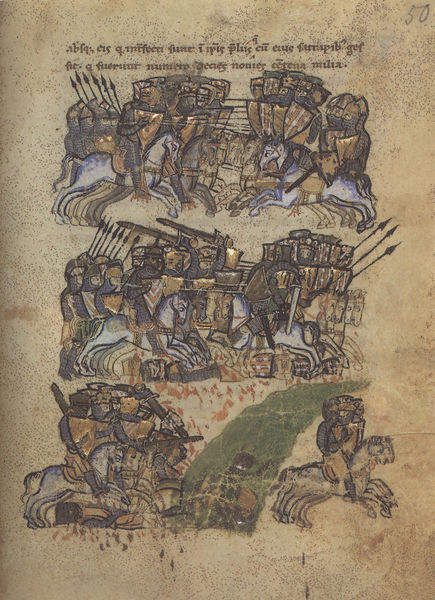
Titel: Alexanderroman
Institution: Leipzig, Stadtbibliothek
Schlagwörter: kampf, fluss, landschaft, gold, pferde, reiter, farbig, schrift, schlacht, soldaten, blut, vergoldet, seite, schilder, schwerter, ritter, armee, pergament, helme, kreuzzug, speere, latein, schilde, rüstungen, buchmalerei, tierhaut, pergmanet